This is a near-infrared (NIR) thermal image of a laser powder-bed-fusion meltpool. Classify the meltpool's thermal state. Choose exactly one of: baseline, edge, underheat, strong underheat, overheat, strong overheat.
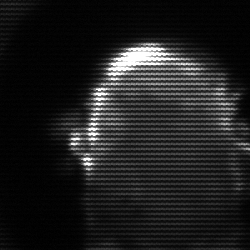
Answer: baseline